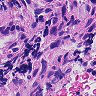
Metastatic tissue present: yes